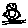
Label: bird